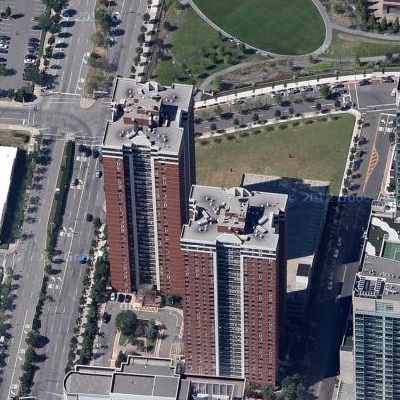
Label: cIndustry